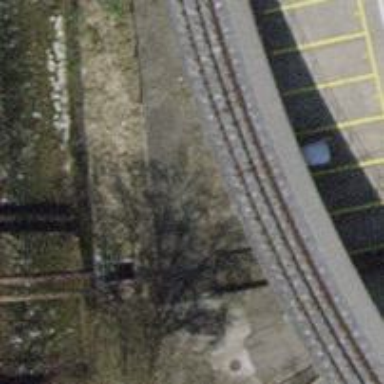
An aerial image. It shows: Disused railway bridge.